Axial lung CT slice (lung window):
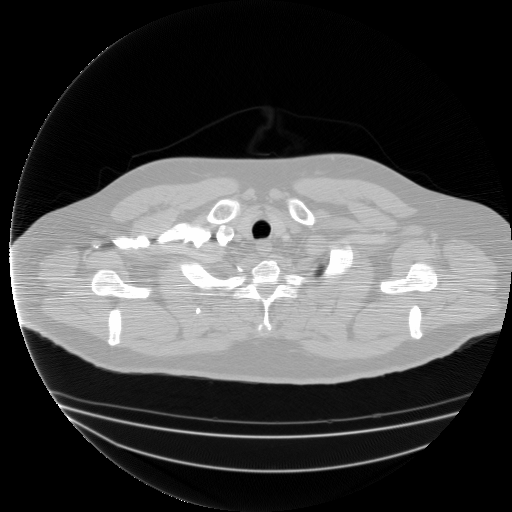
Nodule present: no